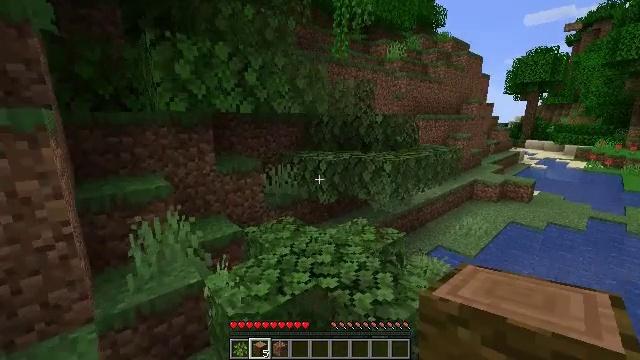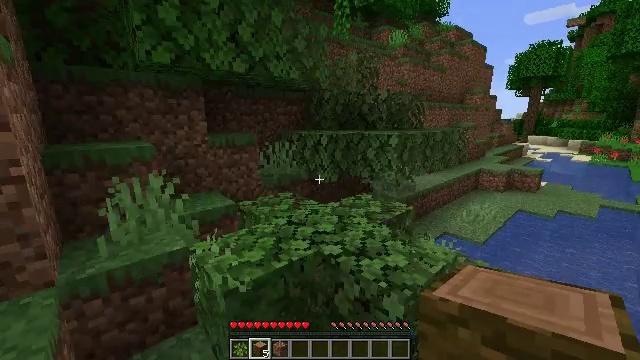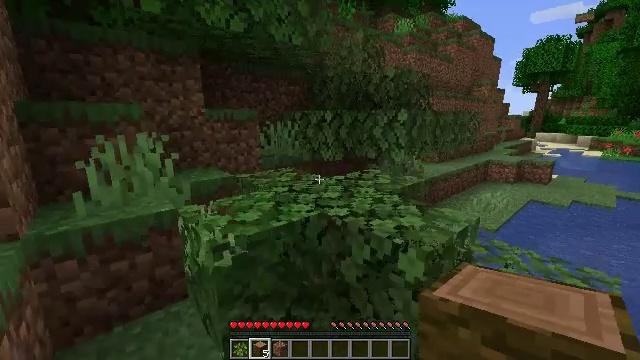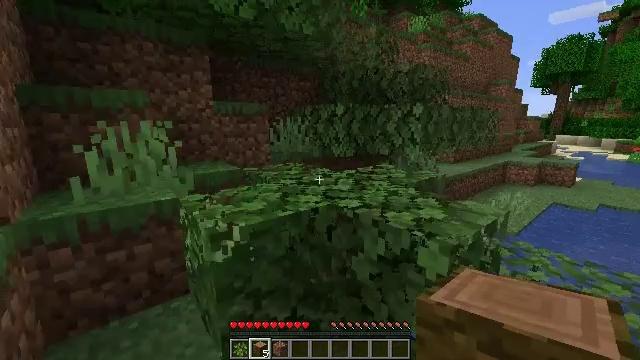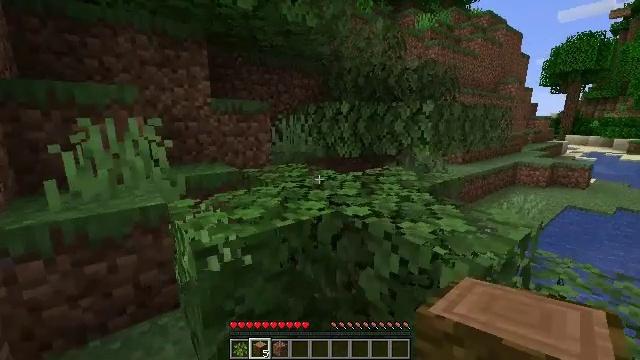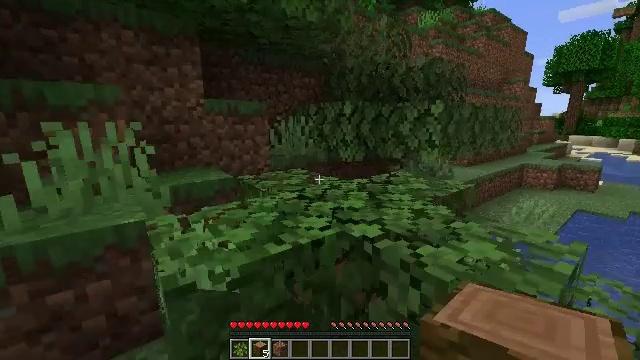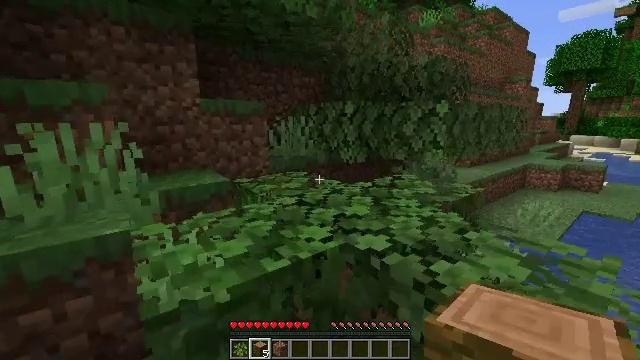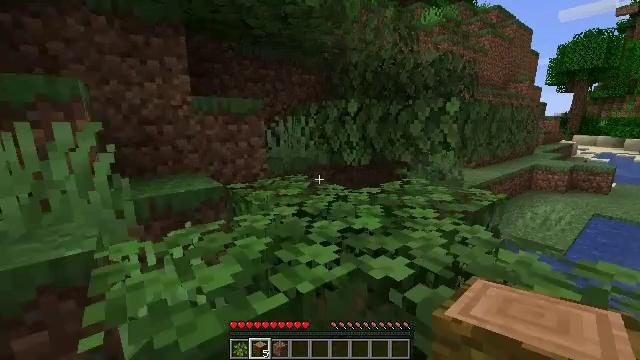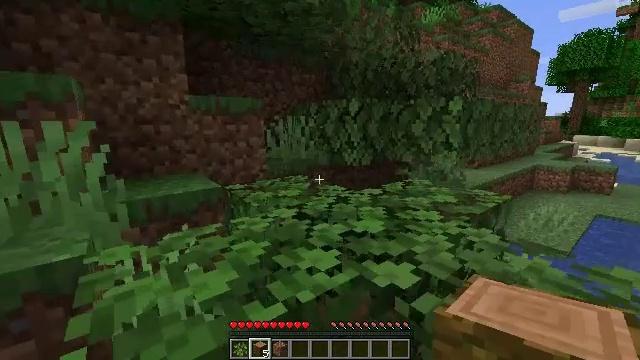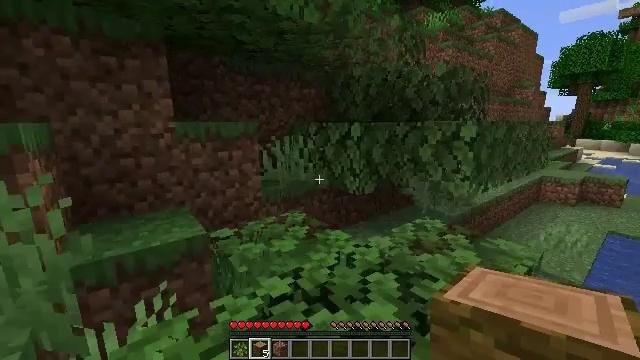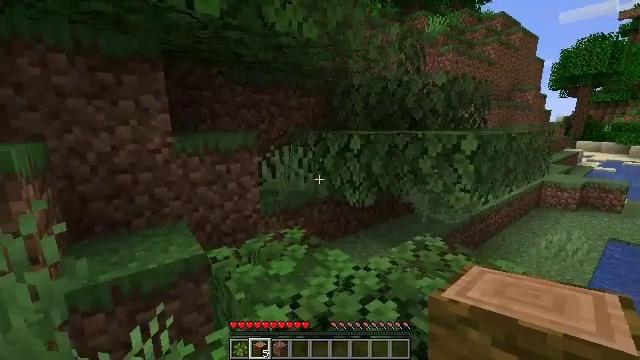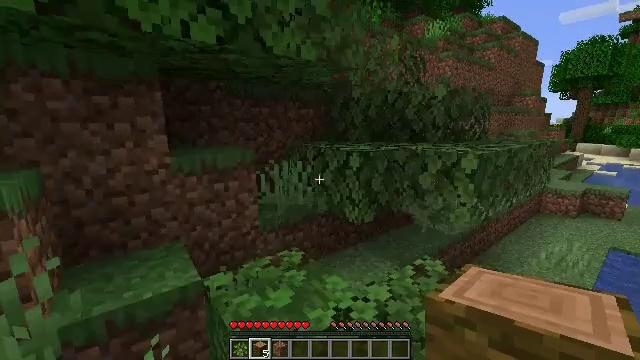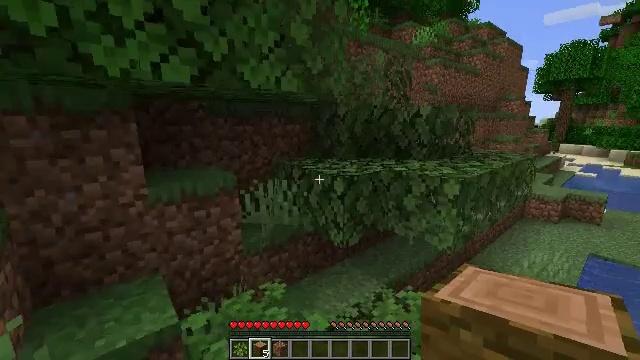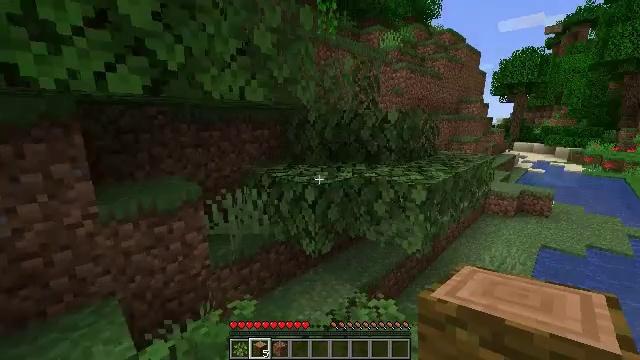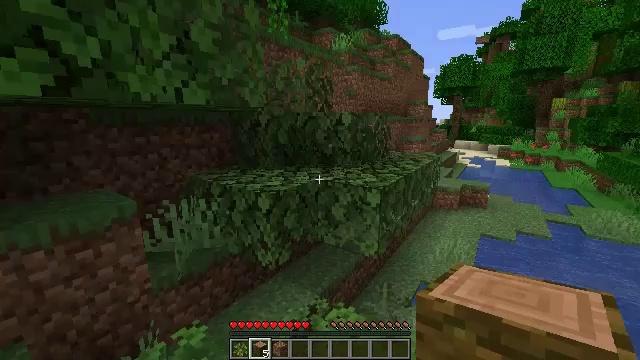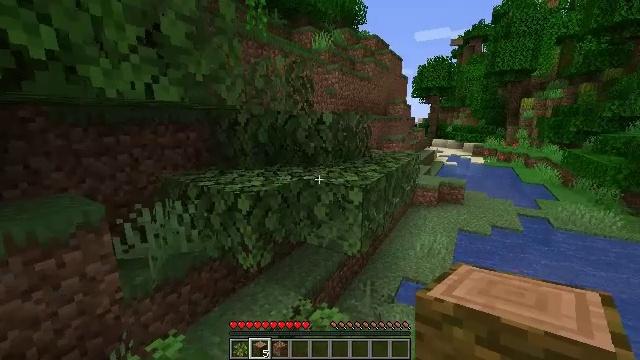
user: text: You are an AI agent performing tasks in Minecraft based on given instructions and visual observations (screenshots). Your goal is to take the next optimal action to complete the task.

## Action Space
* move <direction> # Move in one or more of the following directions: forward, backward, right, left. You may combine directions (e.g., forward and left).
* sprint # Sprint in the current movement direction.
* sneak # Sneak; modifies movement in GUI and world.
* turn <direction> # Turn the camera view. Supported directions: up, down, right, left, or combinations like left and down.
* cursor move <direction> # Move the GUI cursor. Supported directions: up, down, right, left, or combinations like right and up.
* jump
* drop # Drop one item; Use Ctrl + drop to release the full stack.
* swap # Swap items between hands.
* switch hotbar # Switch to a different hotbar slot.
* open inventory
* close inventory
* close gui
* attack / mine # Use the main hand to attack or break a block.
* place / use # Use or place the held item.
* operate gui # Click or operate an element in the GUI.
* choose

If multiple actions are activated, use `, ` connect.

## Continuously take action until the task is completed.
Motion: motion action
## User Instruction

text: Open inventory and turn jungle logs into jungle planks.
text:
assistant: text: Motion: move forward
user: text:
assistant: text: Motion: move forward
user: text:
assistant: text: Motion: move forward, turn left
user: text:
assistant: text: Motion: move forward
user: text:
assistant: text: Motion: move forward
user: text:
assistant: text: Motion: move forward
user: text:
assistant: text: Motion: move forward
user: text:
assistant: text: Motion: move forward
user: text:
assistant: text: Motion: move forward, jump
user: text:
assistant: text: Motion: move forward, jump
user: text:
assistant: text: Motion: move forward, jump
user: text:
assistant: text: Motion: move forward, turn right, jump
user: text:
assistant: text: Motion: move forward, turn right
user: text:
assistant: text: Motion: move forward, turn right
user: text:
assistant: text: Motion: move forward, turn right
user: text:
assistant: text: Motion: move forward
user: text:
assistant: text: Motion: move forward
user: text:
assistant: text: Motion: move forward
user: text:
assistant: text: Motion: move forward
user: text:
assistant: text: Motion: move forward
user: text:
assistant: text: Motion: move forward
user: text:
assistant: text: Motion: move forward
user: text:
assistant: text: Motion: move forward
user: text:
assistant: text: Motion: move forward, turn left
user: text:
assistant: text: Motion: move forward, turn left, jump
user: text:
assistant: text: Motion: move forward, jump
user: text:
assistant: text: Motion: move forward, jump
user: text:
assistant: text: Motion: move forward, jump
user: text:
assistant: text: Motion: move forward, jump
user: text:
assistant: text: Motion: move forward, jump